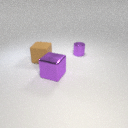
large purple metal cube to the right of large brown rubber cube